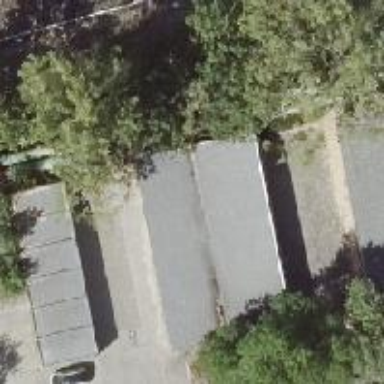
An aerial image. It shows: Group of garages.